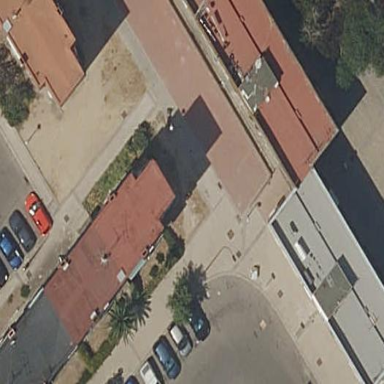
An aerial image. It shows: Image showing building with apartments.